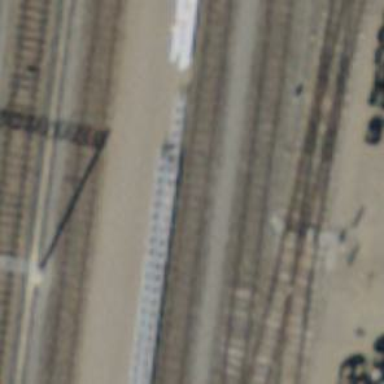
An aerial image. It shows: Railway yard.